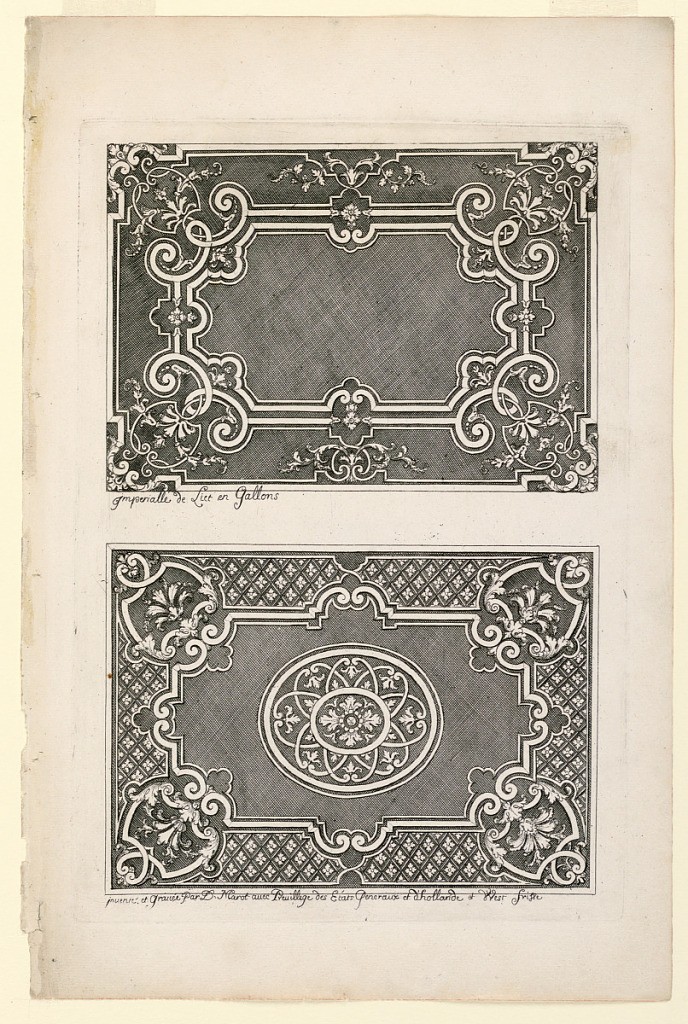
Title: Print
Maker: Daniel Marot, French, active in the Netherlands and England, 1661–1752
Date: ca. 1700
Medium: Etching and engraving on white laid paper
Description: Above, a panel decorated with a curved frame and rinceaux; below, a panel decorated with a central roundel and curved framing; corners made up of flowers.